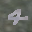
Label: 4